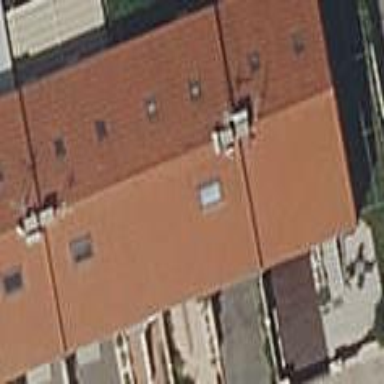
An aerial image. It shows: Terrace building with pitched roof oriented across.